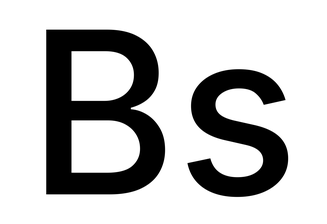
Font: Inter_Medium